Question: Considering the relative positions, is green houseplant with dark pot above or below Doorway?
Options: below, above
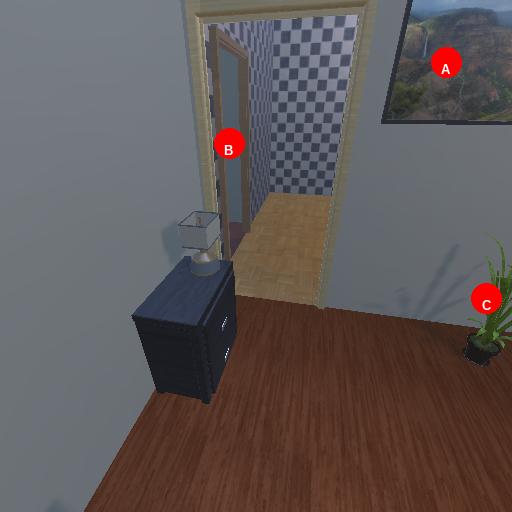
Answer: below